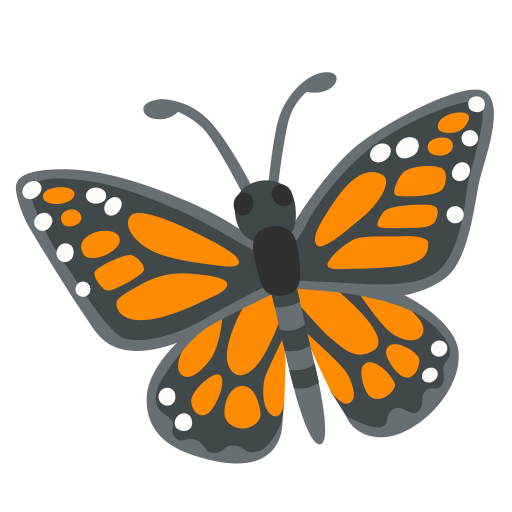
Emoji: 🦋